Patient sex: F
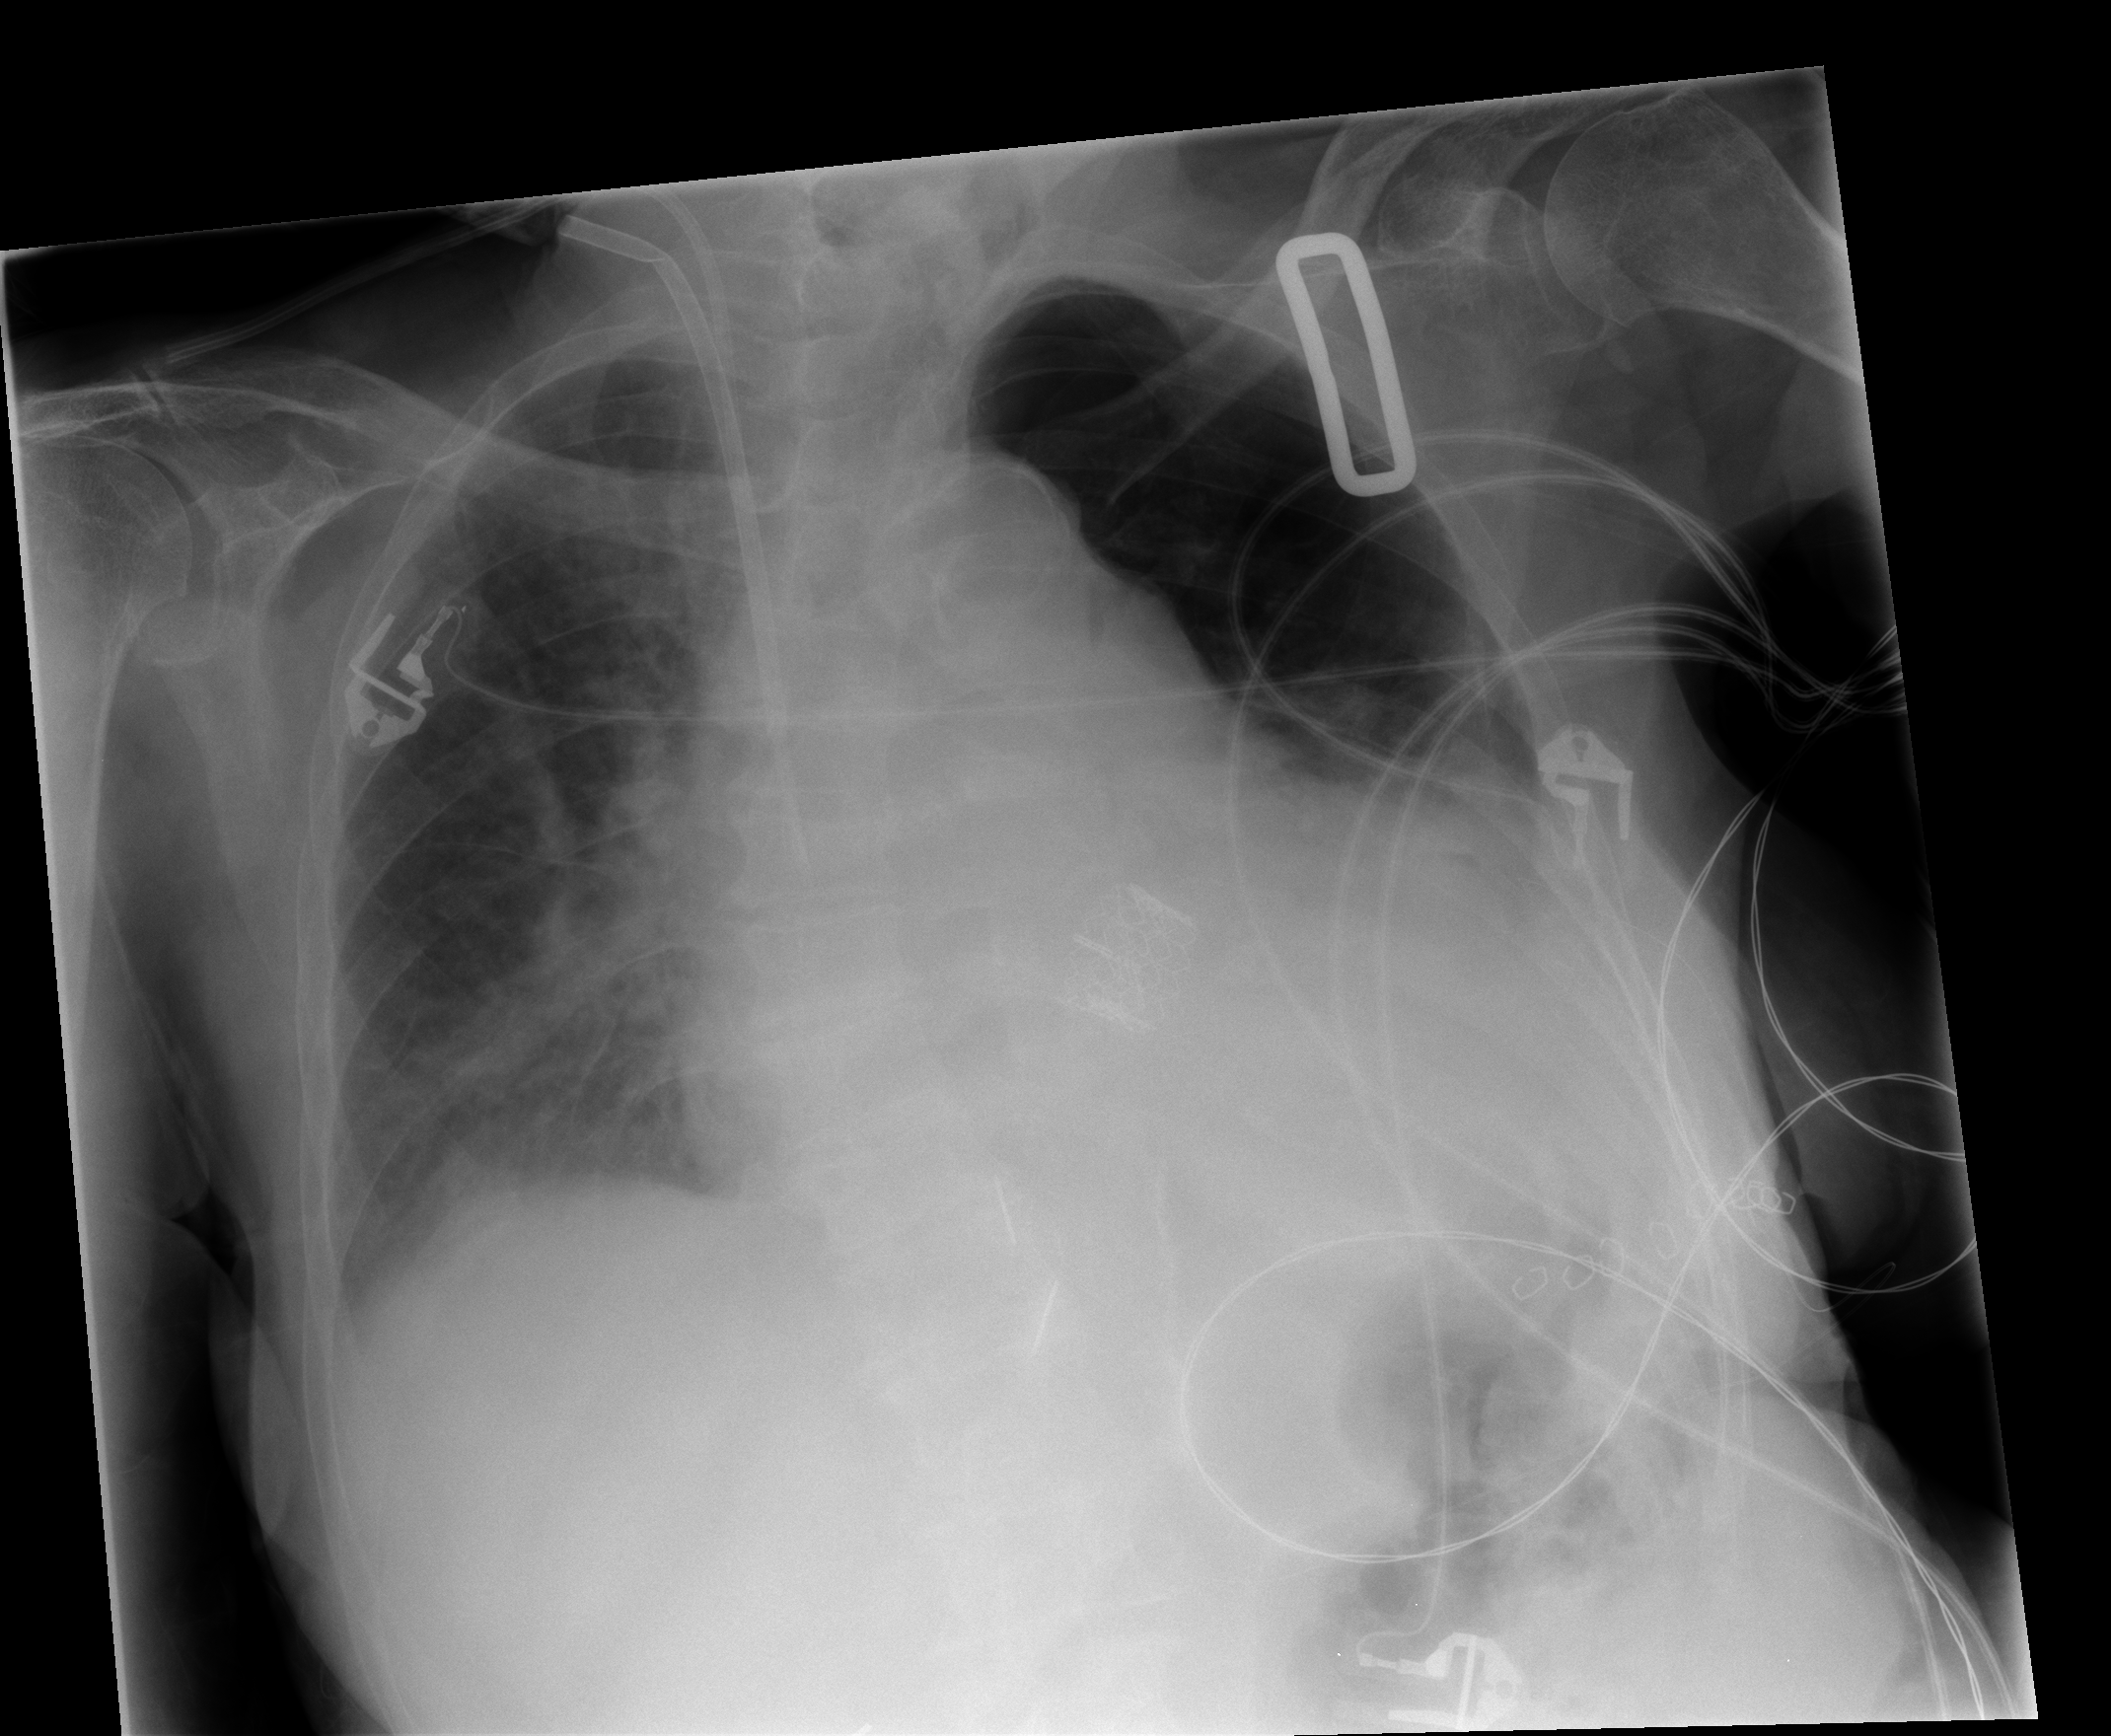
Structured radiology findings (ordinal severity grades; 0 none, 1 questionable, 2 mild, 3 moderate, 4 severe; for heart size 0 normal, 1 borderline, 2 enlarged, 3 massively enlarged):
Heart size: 3
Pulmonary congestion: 2
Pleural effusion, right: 1
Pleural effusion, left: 0
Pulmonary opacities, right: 2
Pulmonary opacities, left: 0
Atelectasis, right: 2
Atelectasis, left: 2